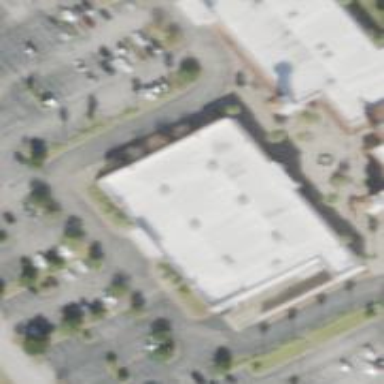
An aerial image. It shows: Department store building.